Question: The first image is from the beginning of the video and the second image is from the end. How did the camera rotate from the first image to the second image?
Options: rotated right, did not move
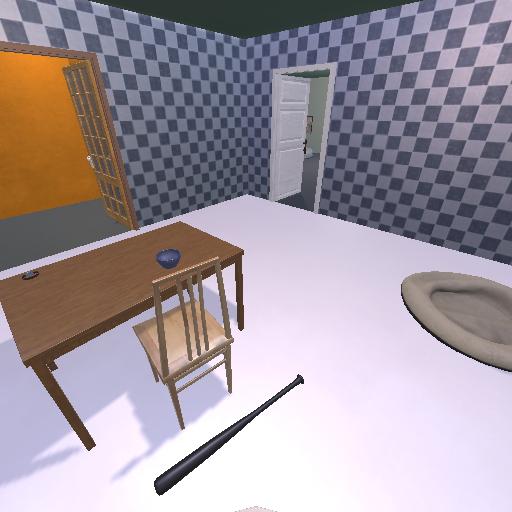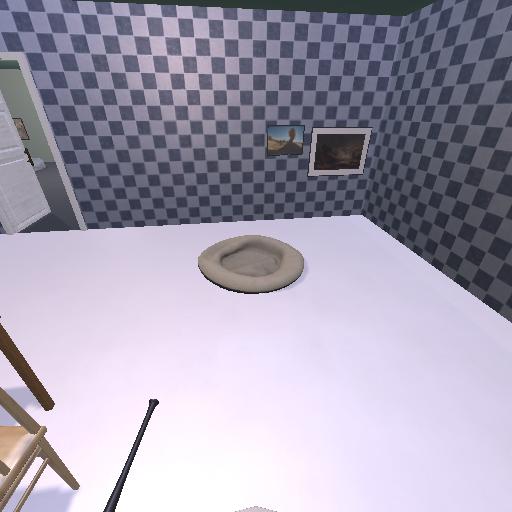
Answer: rotated right